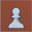
Piece: wP